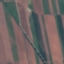
Label: AnnualCrop